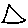
Label: triangle